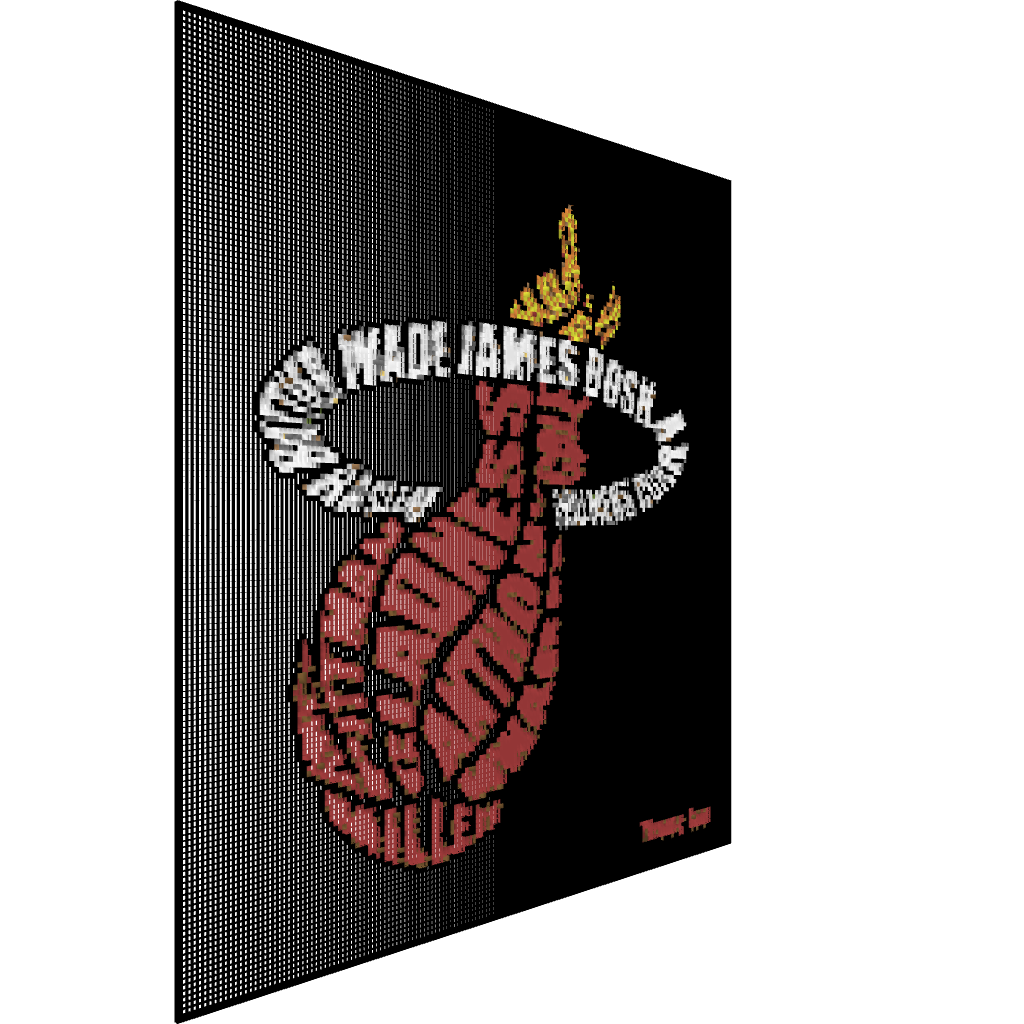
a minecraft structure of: Miami Heat Logo good quality